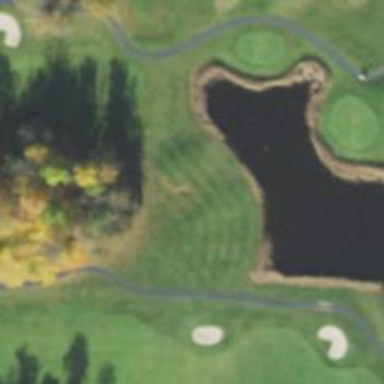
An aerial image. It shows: Water hazard on golf course. The hazard is natural water feature.